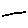
Label: line